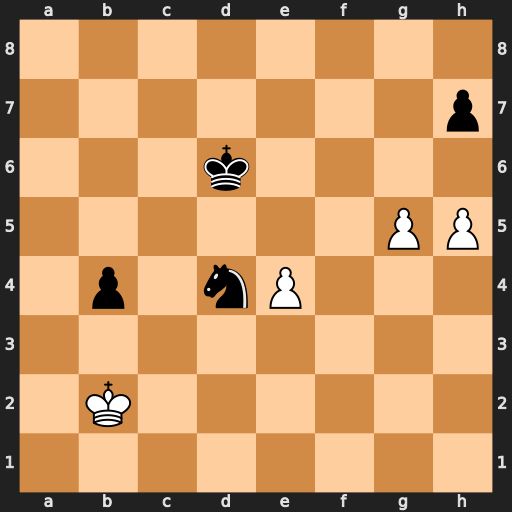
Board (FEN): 8/7p/3k4/6PP/1p1nP3/8/1K6/8
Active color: w
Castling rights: -
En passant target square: -
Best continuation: g6 hxg6 h6 Ke5 h7